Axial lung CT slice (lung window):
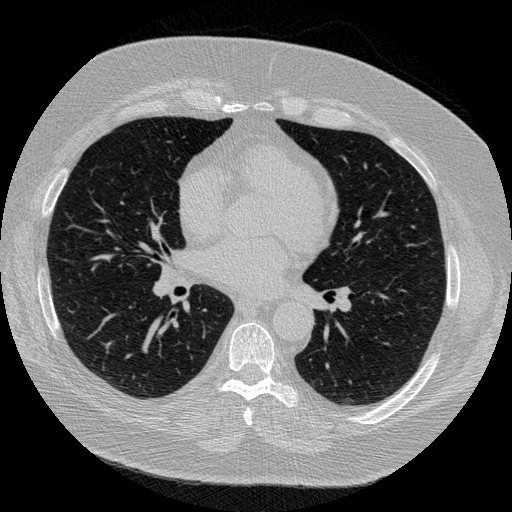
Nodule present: no